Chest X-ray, PA view. Patient: 45 years old, sex F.
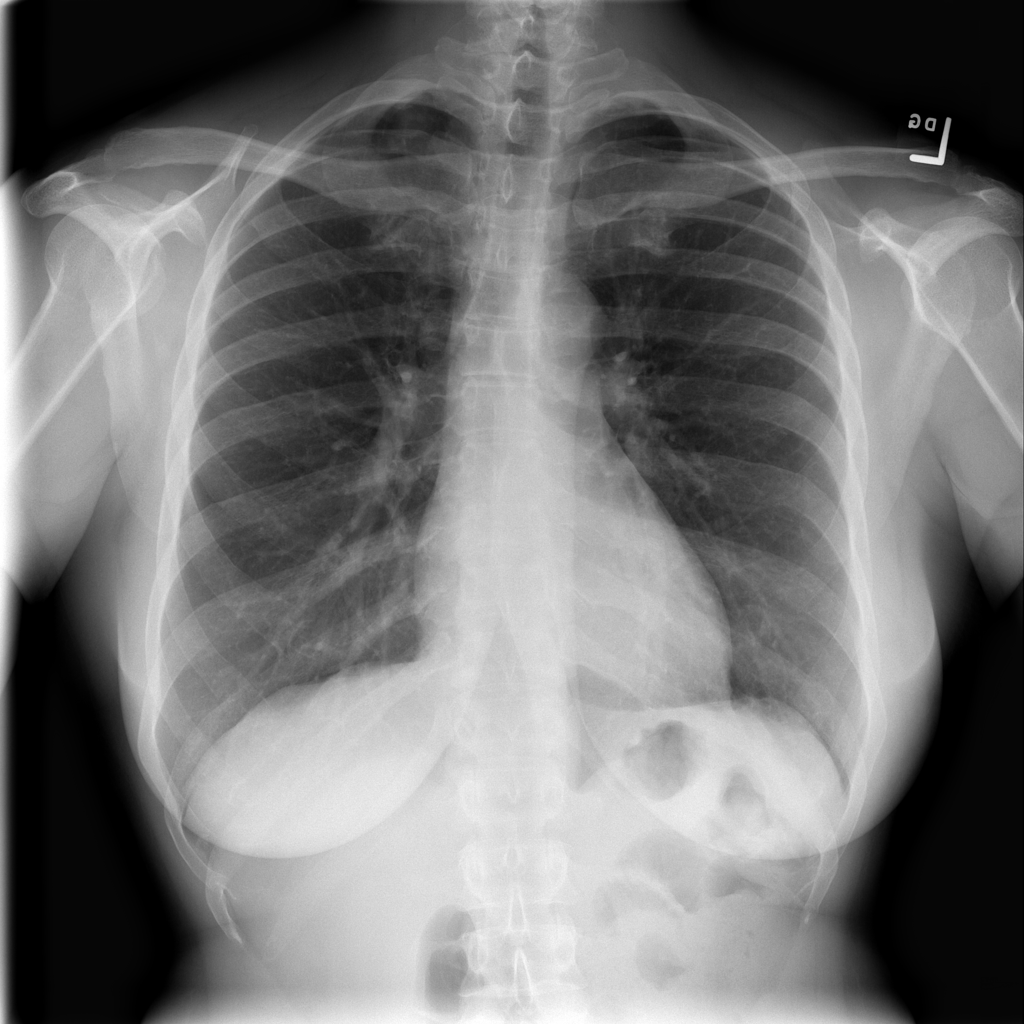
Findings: No Finding